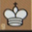
Piece: wK